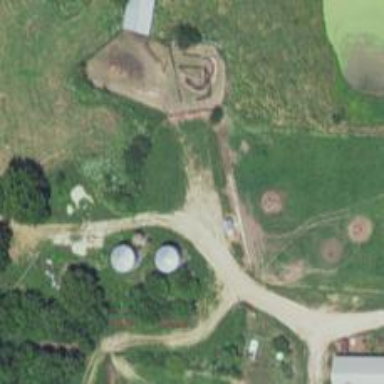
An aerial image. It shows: Silo.